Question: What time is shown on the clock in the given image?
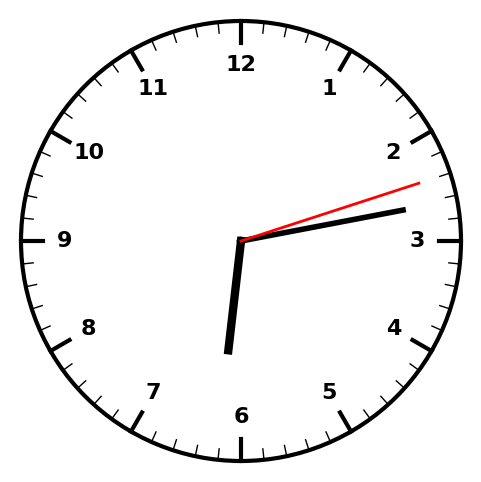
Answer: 06:13:12